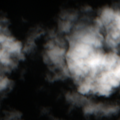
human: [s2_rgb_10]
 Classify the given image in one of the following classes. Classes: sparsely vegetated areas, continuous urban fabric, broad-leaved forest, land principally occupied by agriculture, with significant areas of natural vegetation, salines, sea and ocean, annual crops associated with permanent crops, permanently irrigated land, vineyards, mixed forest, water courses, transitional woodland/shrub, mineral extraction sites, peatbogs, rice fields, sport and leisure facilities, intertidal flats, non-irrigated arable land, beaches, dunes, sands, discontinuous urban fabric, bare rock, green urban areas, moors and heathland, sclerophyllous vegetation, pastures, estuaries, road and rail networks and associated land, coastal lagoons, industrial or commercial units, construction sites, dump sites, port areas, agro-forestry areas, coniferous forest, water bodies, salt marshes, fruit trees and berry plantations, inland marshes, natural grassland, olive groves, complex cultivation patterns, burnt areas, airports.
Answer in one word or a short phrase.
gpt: water bodies